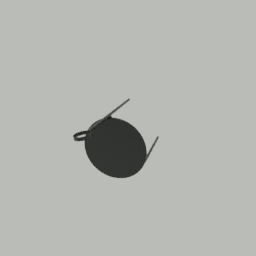
Label: furniture